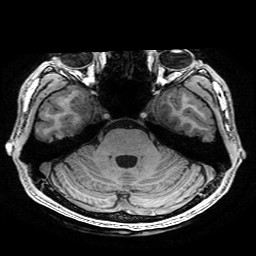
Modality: T1w
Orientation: coronal
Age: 23
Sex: male
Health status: healthy
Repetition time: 2.53 s
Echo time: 0.0034 s